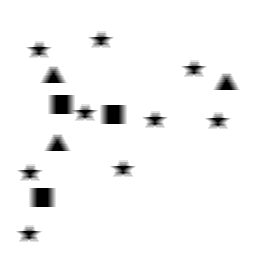
Squares: 3
Triangles: 3
Stars: 9
Total shapes: 15